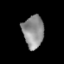
Tissue: lung
Cell type: Epithelial cells
Senescence score: 0.1965
Nuclear area (px): 671
Mean DAPI intensity: 141.796